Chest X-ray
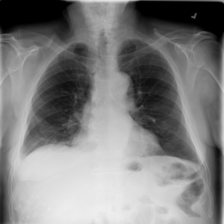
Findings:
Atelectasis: negative
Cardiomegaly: negative
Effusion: positive
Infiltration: positive
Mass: negative
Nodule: negative
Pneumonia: negative
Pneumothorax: negative
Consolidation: negative
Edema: negative
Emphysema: negative
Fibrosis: negative
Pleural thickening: negative
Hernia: negative